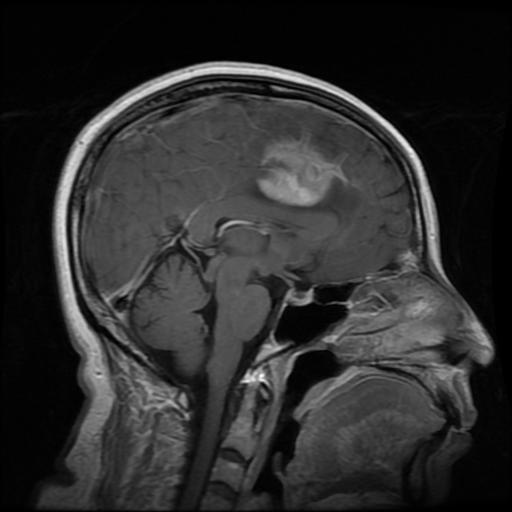
Label: meningioma